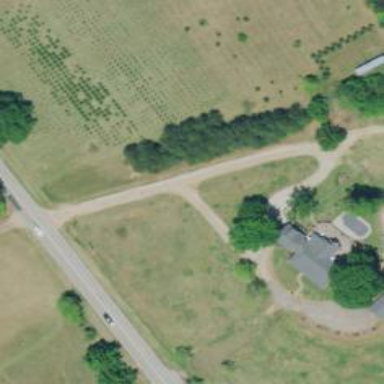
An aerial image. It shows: Driveway leading to service road.